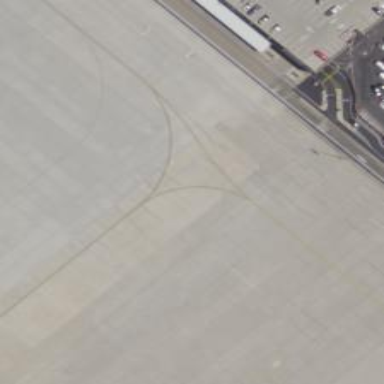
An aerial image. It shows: View of taxiway at the airport.